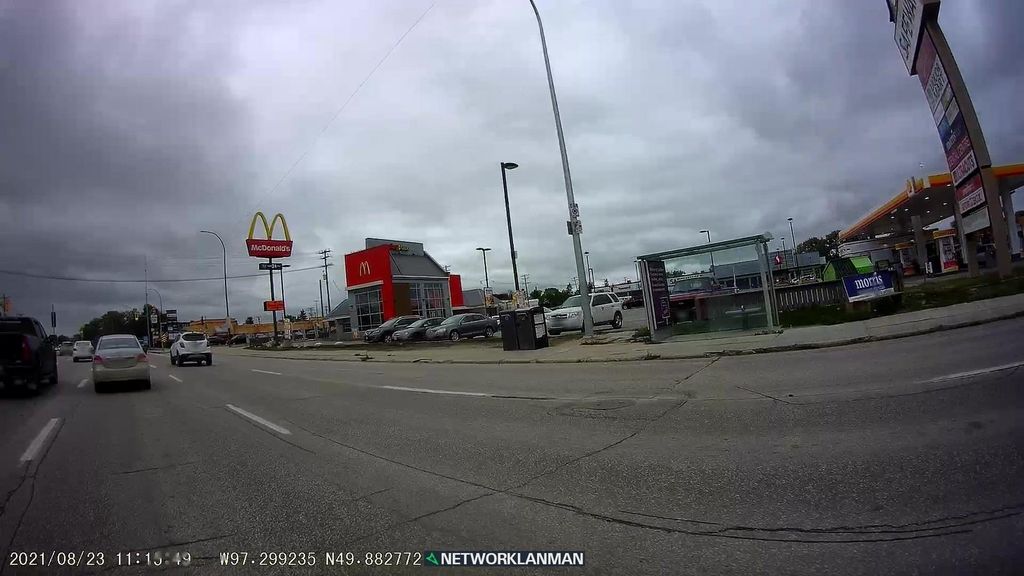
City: winnipeg